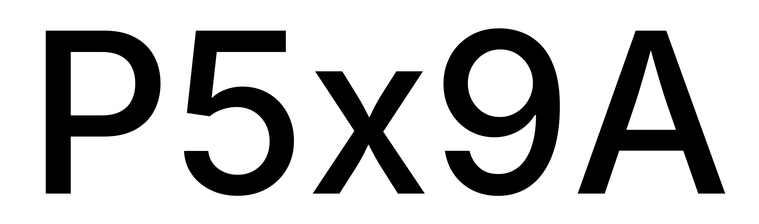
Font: Inter_Medium